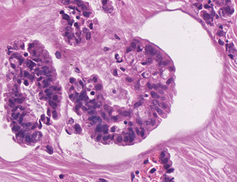
Tumor epithelial tissue: yes
Tumor-associated stroma tissue: no
Normal tissue: no